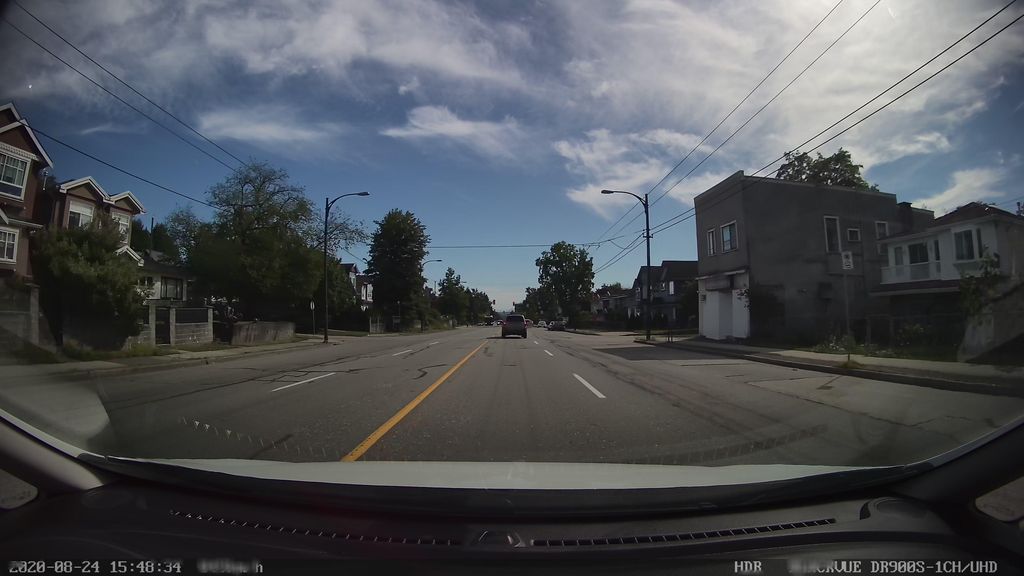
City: vancouver